Question: Each item in listbox are seperated on the comma. By splitting each line of the listBox i can add only the last items (e.g. STEVEN, D,E,F) but not the other items from the listbox to the ListView

How can this be solved?
'''
foreach (string item in listBox2.Items)
{
ListViewItem li = new ListViewItem();
var a = item.Split(',');
li.Text = a[0].Trim();
li.SubItems.Add(a[1].Trim());
li.SubItems.Add(a[2].Trim());
li.SubItems.Add(a[3].Trim());
listView1.Items.Add(li);
}
'''
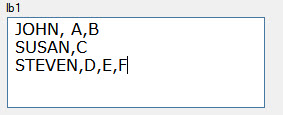
Answer: To use the <URL> to display each string item after doing the split. You can't use your code since the split returns unequal string arrays. Instead, You could do:
'''
foreach (string a in ListBox1.Items)
{
var arr = a.Replace(" ", "").Split(',');
ListViewItem lvi = new ListViewItem(arr[0]);
for(int i = 1; i < arr.Length;i++)
{
if(i >= ListView1.Columns.Count )
{
ListView1.Columns.Add($"Column {i}");
}
lvi.SubItems.Add(arr[i]);
}
ListView1.Items.Add(lvi);
}
'''
Good luck.